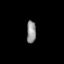
Tissue: prostate
Cell type: Fibroblasts
Senescence score: 0.7208
Nuclear area (px): 204
Mean DAPI intensity: 145.907